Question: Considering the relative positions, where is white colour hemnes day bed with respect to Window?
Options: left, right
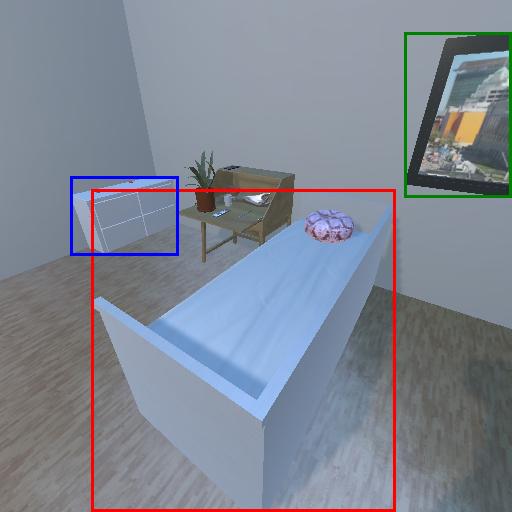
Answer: left